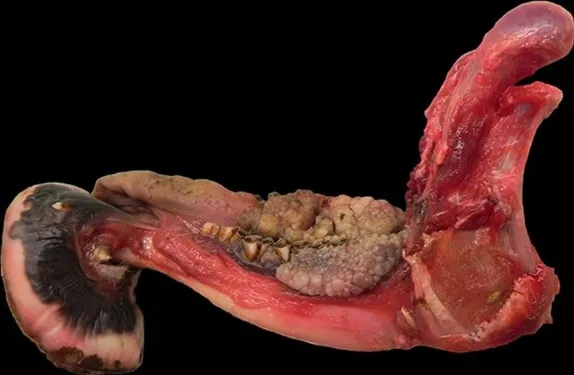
Mandible, roe deer (Capreolus capreolus); cauliflower-like proliferations expanding from the gingival surface and rimming the lower premolars and molars.
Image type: pathology (h&e)